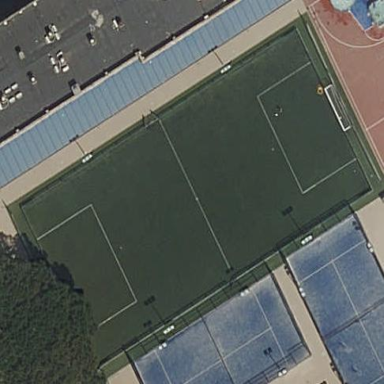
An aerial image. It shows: Multi-sport pitch on leisure land.